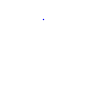
Particle: kaon